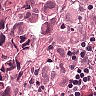
Metastatic tissue present: yes